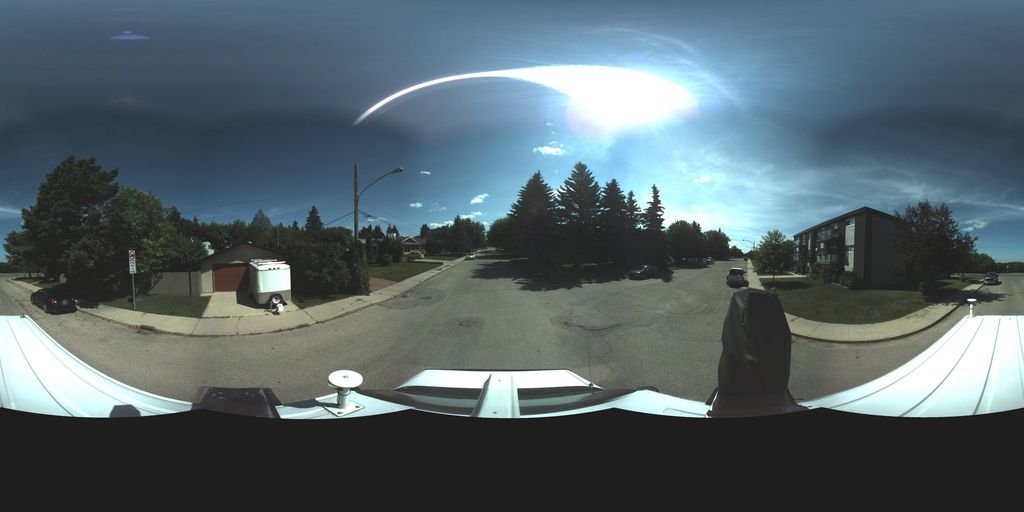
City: saskatoon